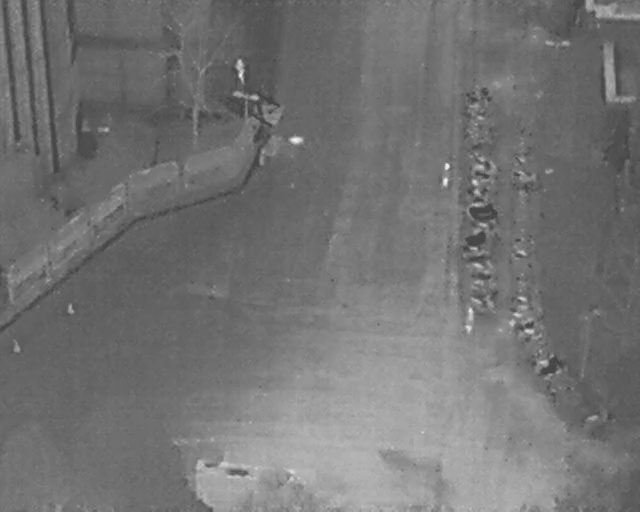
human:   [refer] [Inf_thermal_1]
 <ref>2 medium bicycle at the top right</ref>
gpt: <box>[[73, 15, 75, 20, 172], [73, 19, 75, 24, 2]]</box>

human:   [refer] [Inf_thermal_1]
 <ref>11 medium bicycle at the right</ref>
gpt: <box>[[73, 29, 76, 33, 22], [73, 35, 76, 40, 176], [74, 32, 76, 36, 22], [73, 38, 76, 44, 178], [73, 44, 75, 48, 170], [73, 48, 76, 53, 179], [73, 51, 76, 56, 179], [73, 55, 77, 60, 17], [81, 61, 83, 66, 177], [80, 31, 82, 36, 11], [80, 58, 82, 62, 2]]</box>

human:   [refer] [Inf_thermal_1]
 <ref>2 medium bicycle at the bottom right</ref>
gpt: <box>[[83, 68, 86, 73, 153], [85, 69, 87, 74, 153]]</box>

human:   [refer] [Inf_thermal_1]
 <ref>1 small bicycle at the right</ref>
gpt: <box>[[80, 47, 82, 51, 2]]</box>